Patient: sex F, age 59
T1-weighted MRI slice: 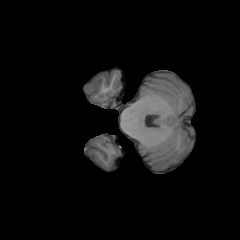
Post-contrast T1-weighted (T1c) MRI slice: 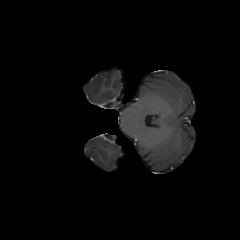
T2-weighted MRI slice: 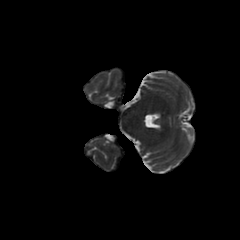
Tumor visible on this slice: no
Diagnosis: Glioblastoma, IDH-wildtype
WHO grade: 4